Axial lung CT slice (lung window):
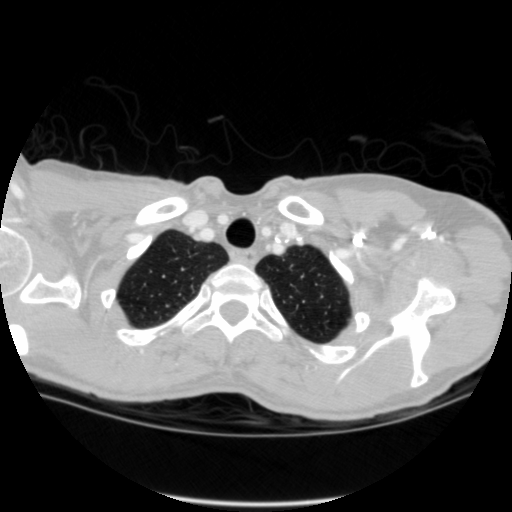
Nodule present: no